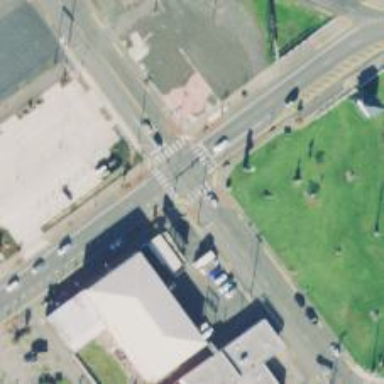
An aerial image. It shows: Zebra crossing on the road.